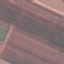
Land use / land cover class: AnnualCrop